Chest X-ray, AP view. Patient: 60 years old, sex M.
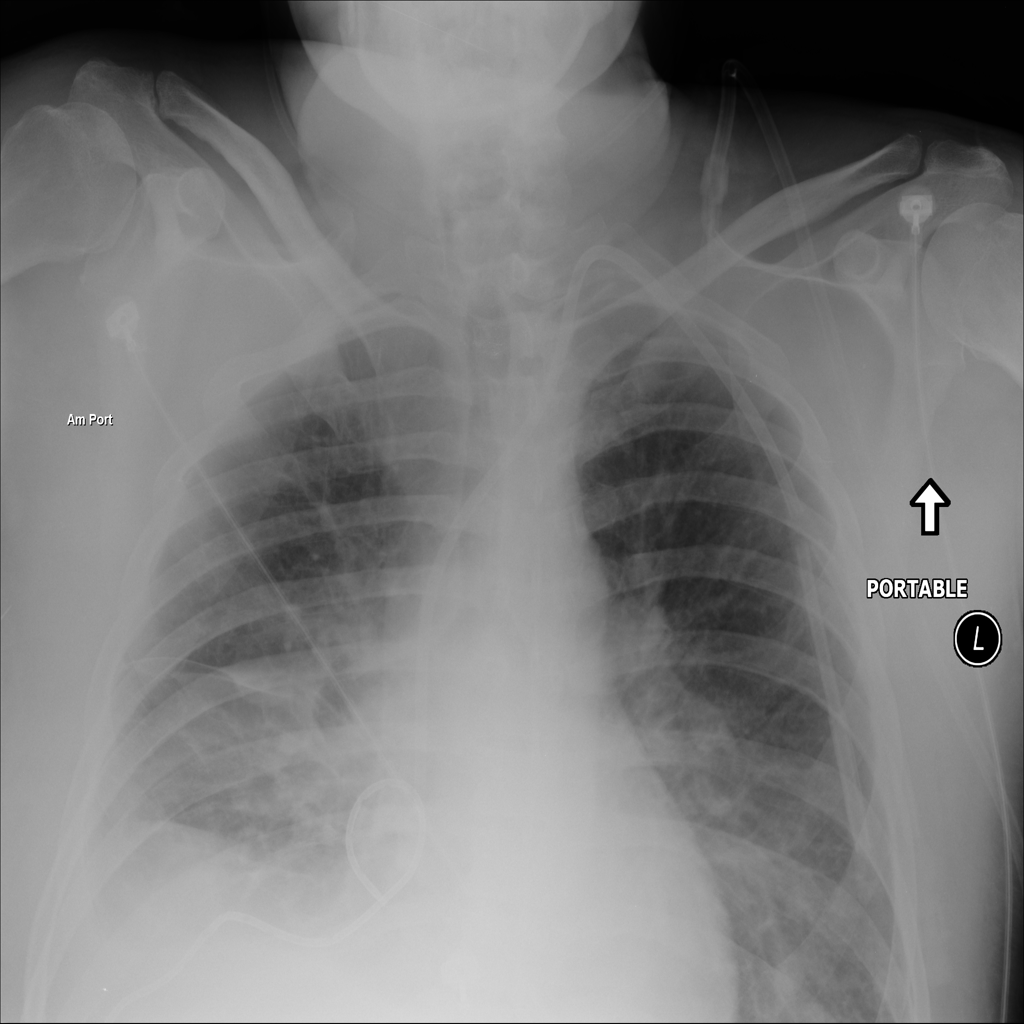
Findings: Effusion, Infiltration